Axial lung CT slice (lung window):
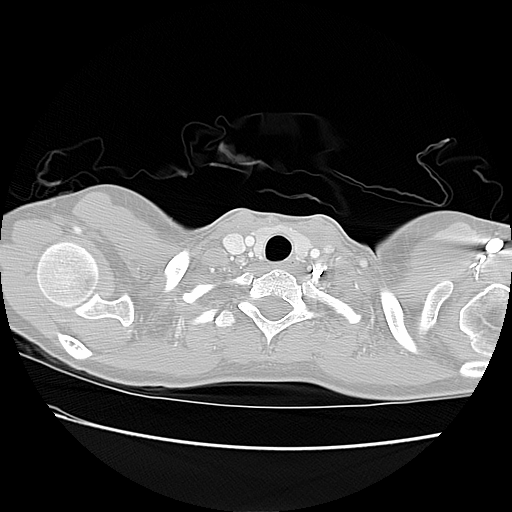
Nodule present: no